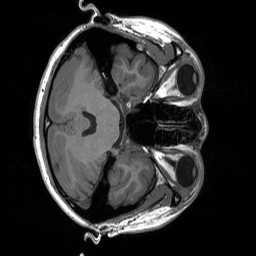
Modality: T1w
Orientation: axial
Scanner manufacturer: siemens
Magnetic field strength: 3 T
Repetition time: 1.76 s
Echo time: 0.0022 s